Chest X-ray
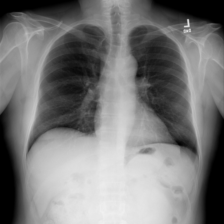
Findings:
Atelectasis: negative
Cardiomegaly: negative
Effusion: negative
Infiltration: negative
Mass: negative
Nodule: negative
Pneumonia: negative
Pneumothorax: negative
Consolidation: negative
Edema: negative
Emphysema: negative
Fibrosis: negative
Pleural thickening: negative
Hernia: negative